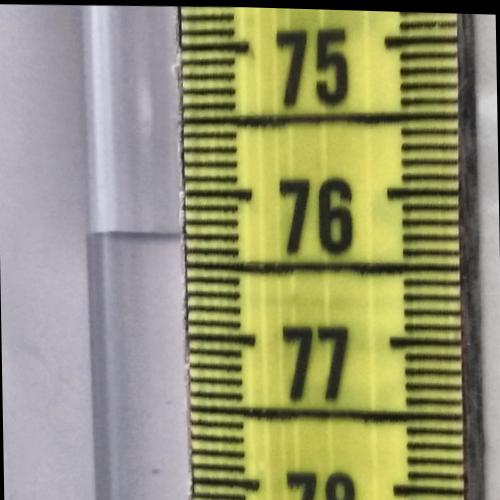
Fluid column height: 76.3 cm